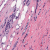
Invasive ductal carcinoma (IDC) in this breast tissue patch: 0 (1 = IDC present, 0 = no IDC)